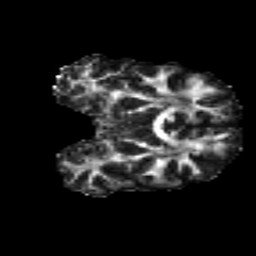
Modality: FA
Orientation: coronal
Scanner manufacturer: siemens
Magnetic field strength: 3 T
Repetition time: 4.16 s
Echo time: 0.0806 s